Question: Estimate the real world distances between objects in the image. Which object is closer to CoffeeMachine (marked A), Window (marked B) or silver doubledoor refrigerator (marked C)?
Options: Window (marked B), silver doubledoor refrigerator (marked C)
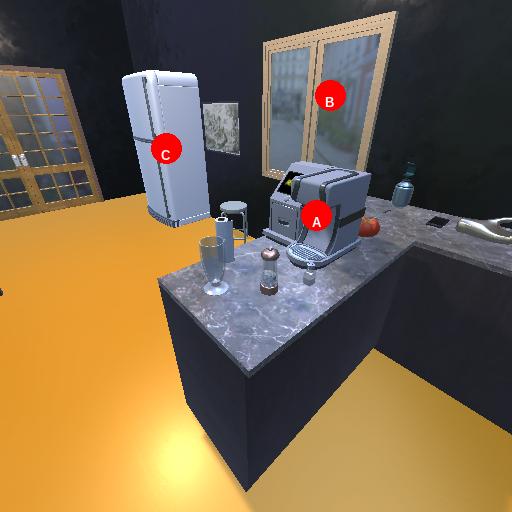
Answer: Window (marked B)